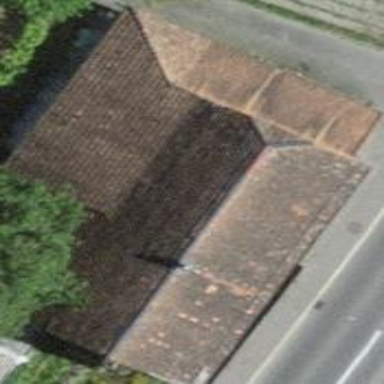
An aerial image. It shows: Farm building.